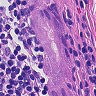
Metastatic tissue present: yes